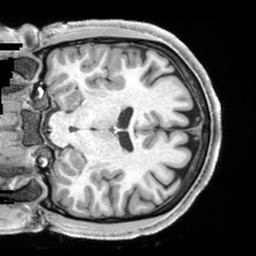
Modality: T1w
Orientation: coronal